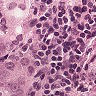
Metastatic tissue present: yes